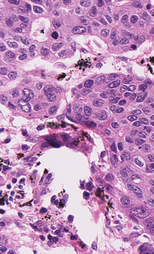
Tumor epithelial tissue: yes
Tumor-associated stroma tissue: yes
Normal tissue: no